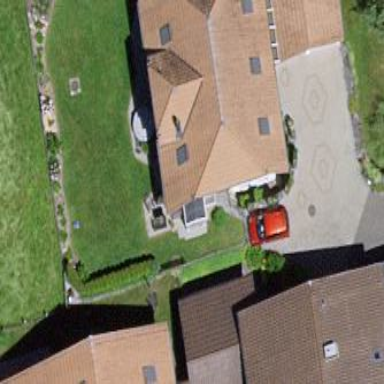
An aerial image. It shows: Residential building.